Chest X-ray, PA view. Patient: 70 years old, sex M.
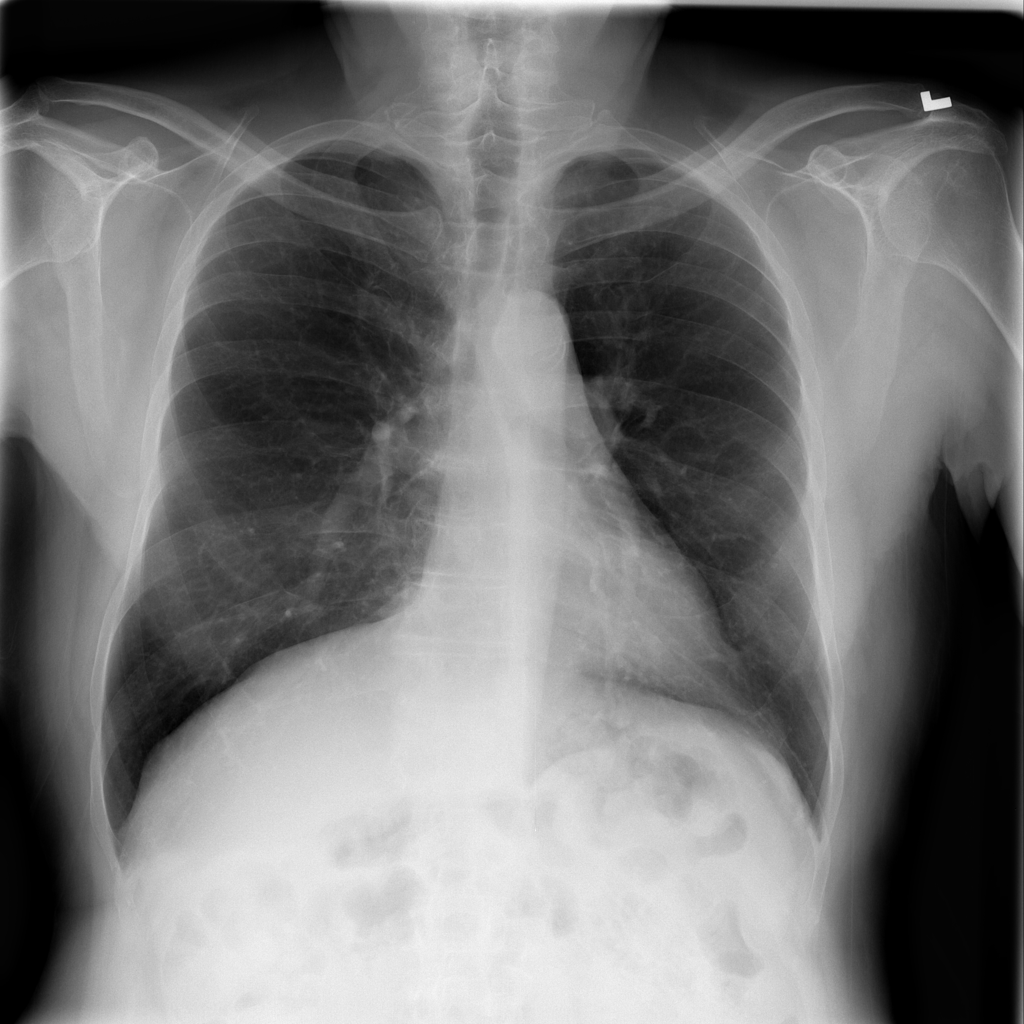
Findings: Infiltration